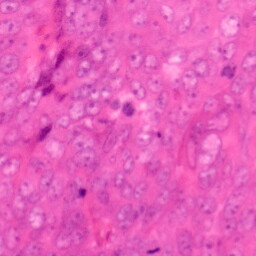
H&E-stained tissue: Colon